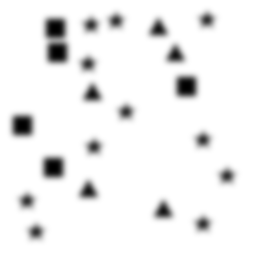
Squares: 5
Triangles: 5
Stars: 11
Total shapes: 21